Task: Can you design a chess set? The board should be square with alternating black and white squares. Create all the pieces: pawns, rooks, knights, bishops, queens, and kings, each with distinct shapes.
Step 5396:
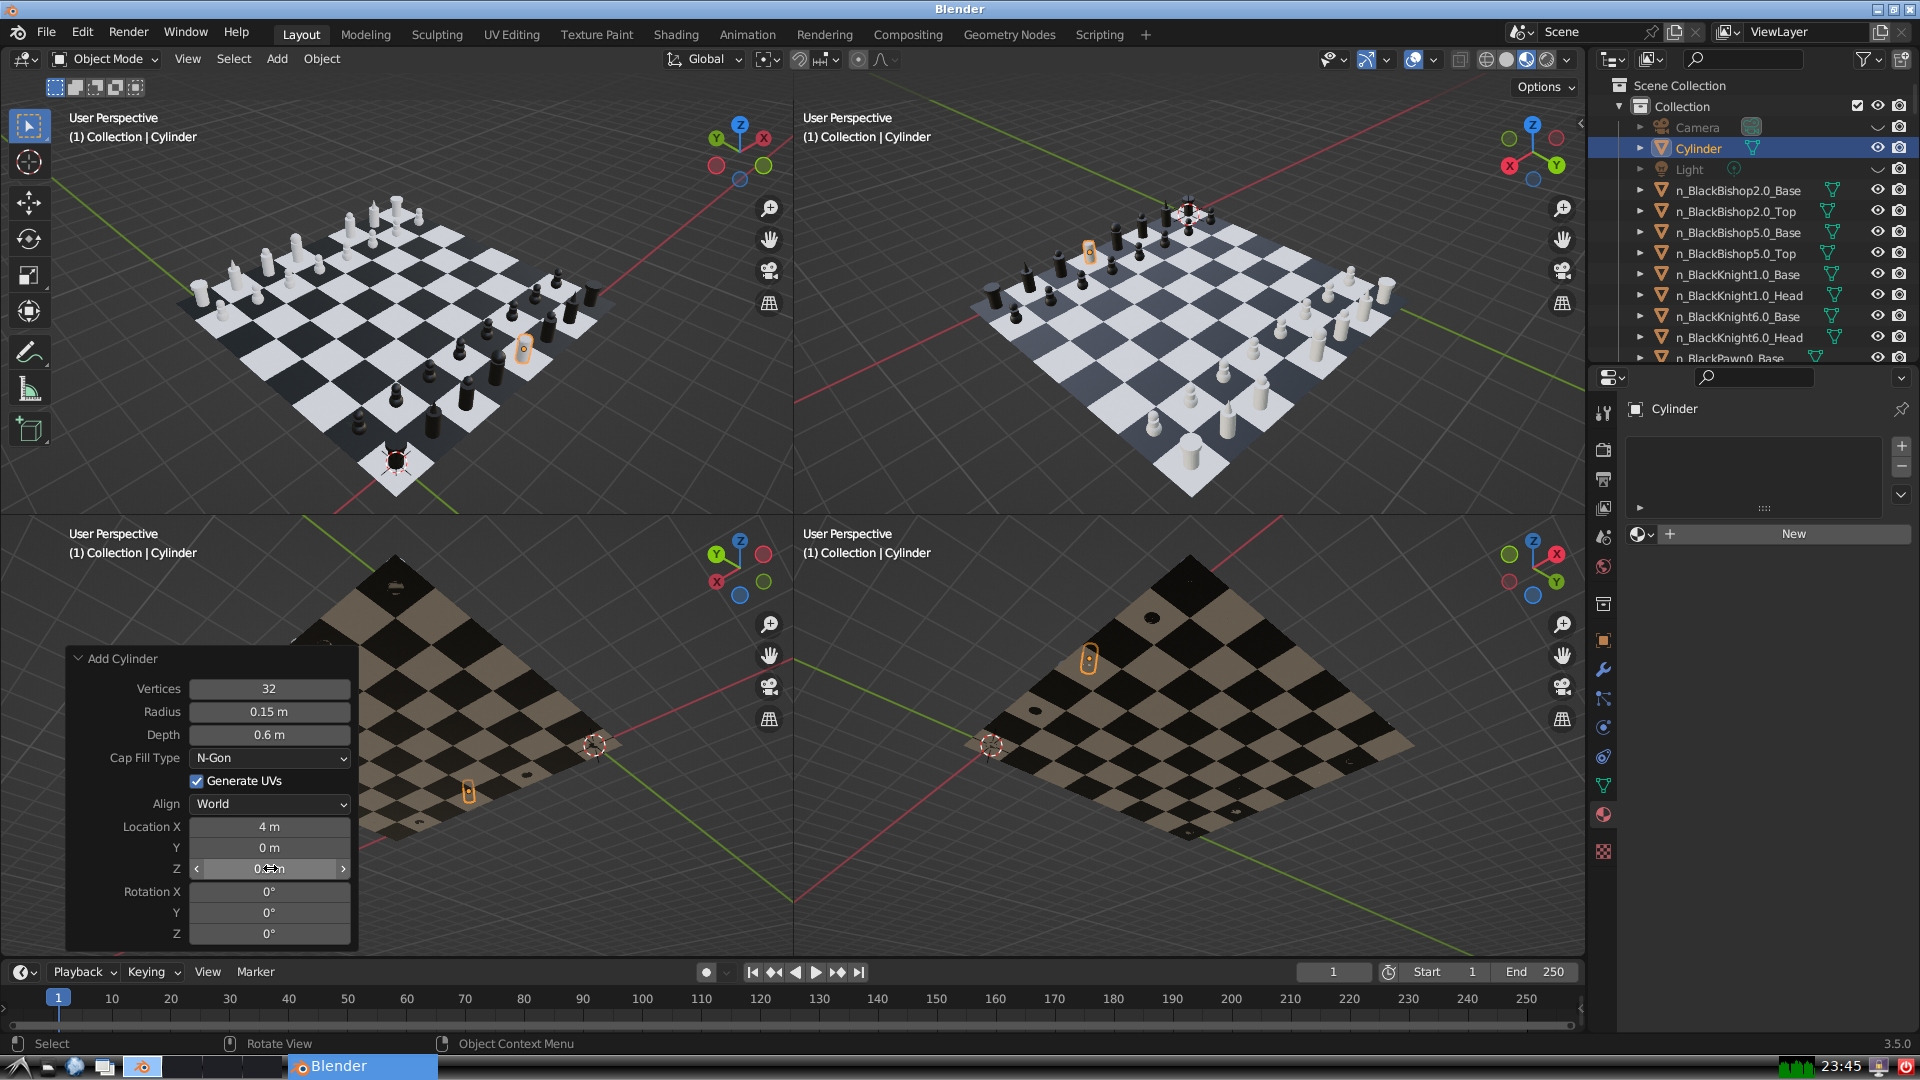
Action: {"mouse_move": [960, 540]}